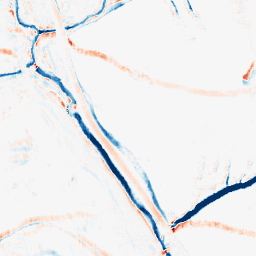
Category: morphological
Decomposition family: morphological_rect
Decomposition parameters: operation: average
width: 5
height: 10
Upsampling method: sinc_blackman
Upsampling parameters: scale: 4
kernel_size: 8
Upsampling scale: 4